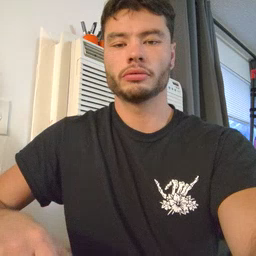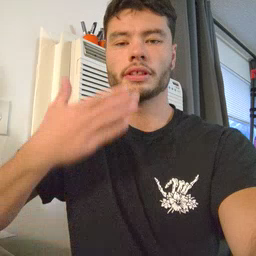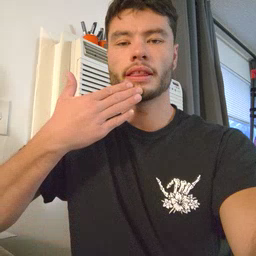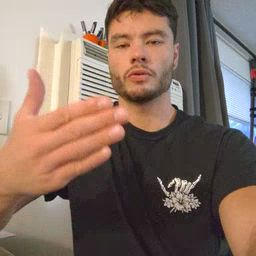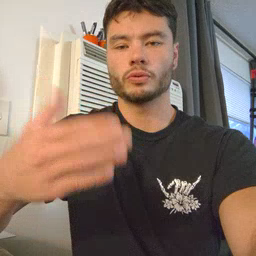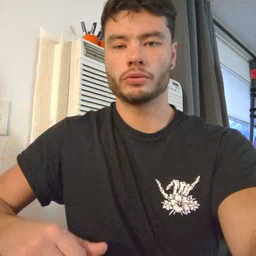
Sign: thankyou